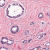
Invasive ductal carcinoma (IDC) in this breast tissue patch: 1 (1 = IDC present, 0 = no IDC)